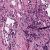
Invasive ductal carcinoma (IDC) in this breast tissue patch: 1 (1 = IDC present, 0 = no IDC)